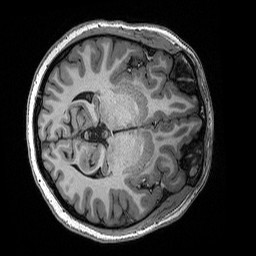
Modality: T1w
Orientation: axial
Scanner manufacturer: siemens
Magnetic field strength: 3 T
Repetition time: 2.53 s
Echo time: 0.0033 s